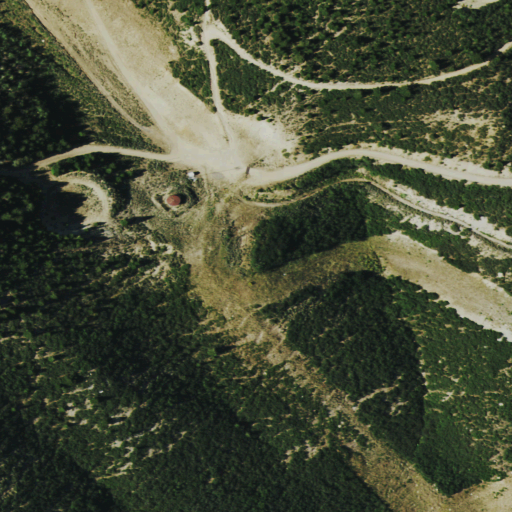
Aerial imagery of gap in Colorado named Baxter Pass containing shrub, open development, deciduous forest, evergreen forest, grassland, low intensity development, and medium intensity development